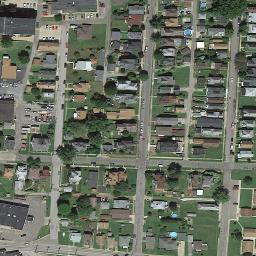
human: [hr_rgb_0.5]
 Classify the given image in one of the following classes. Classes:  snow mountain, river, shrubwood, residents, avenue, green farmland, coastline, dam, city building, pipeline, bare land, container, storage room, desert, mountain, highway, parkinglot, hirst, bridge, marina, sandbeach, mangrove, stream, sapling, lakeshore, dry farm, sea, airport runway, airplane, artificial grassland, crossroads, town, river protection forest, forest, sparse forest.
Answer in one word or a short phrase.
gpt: town